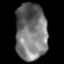
Tissue: lung
Cell type: Epithelial cells
Senescence score: 0.2343
Nuclear area (px): 1754
Mean DAPI intensity: 116.74